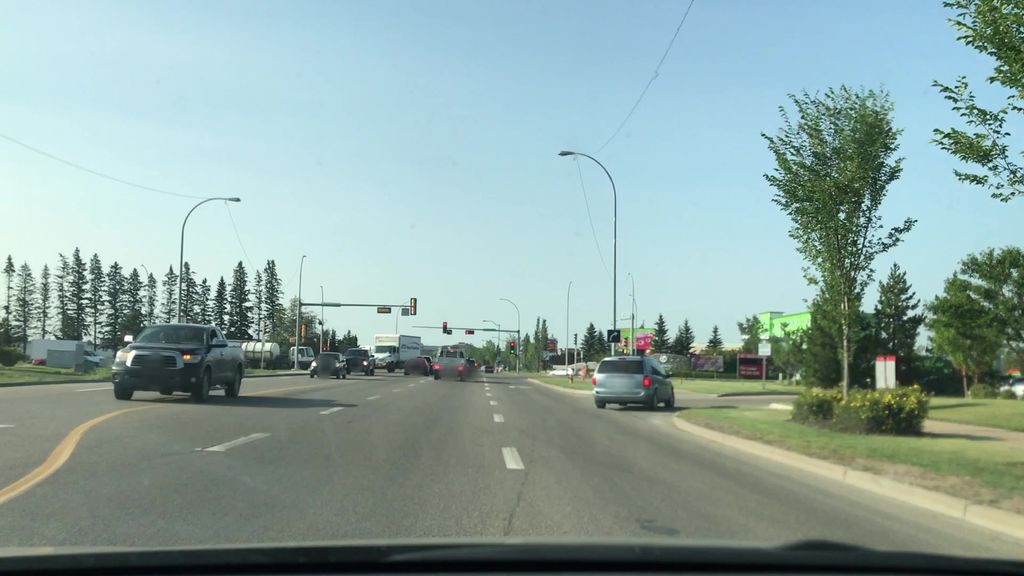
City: edmonton